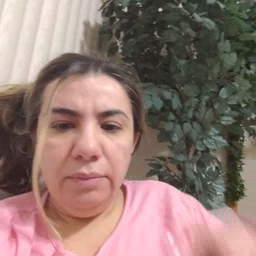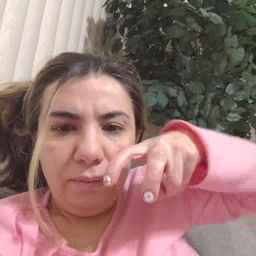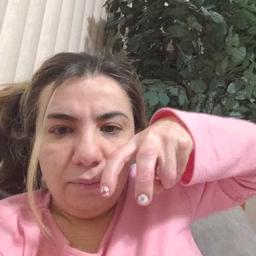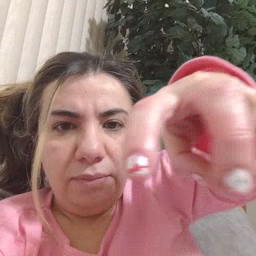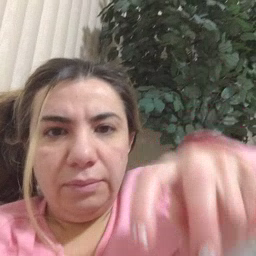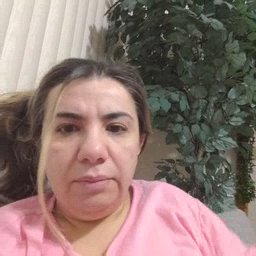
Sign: ride